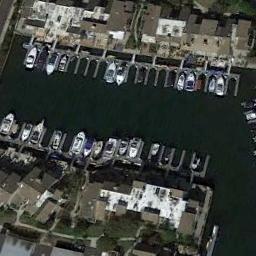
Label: harbor